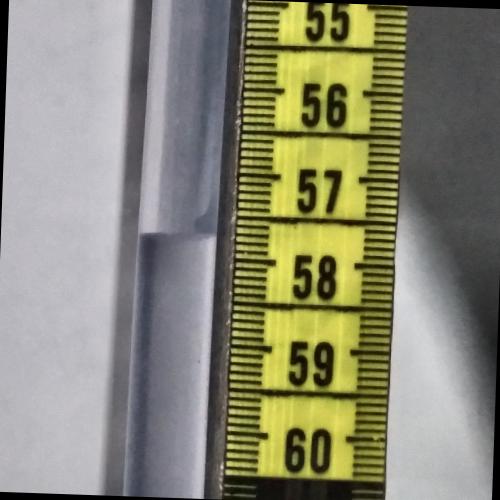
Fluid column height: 57.7 cm